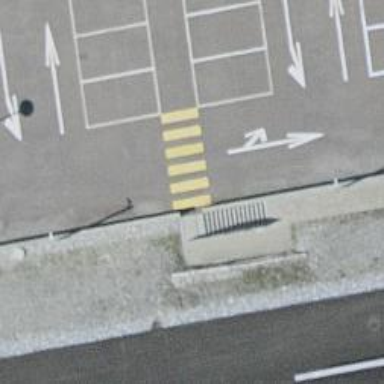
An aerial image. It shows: Asphalt footway with marked crossing.